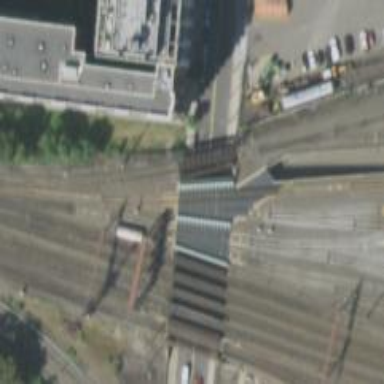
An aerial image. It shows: Railway bridge leading to rail yard.